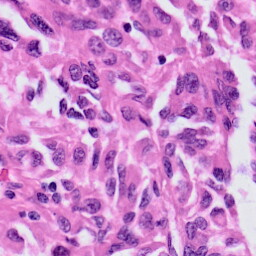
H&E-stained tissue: Skin